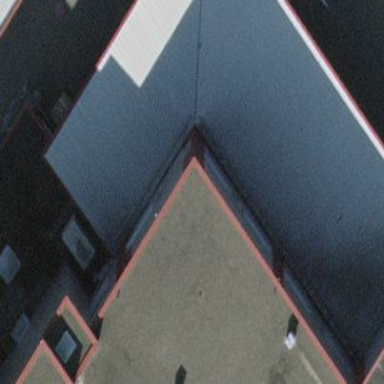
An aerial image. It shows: View of roof of building.